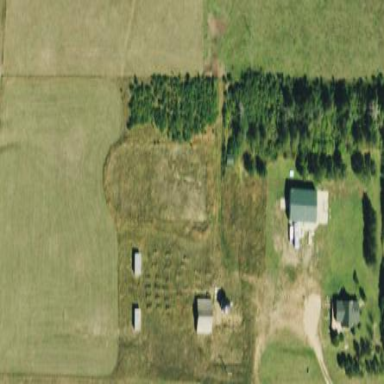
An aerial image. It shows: Farmyard area.